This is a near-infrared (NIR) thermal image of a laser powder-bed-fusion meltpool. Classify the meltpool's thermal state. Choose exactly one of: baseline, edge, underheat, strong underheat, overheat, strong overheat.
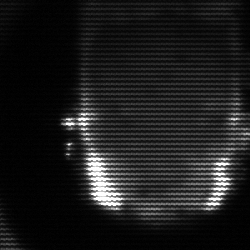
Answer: baseline